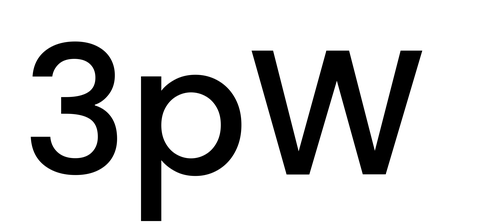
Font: Poppins-Medium